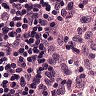
Metastatic tissue present: no